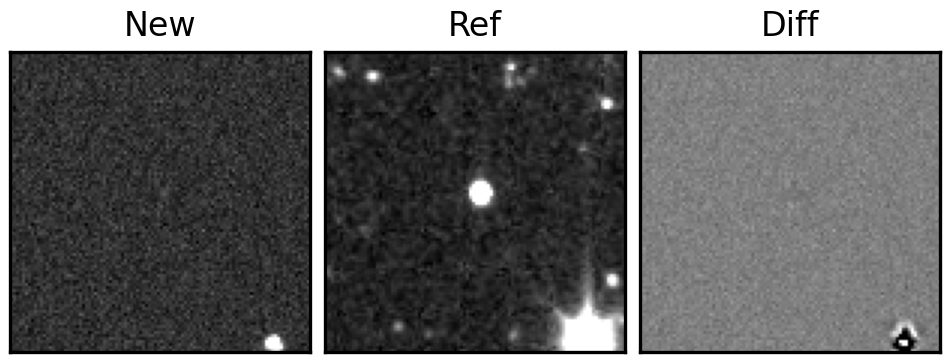
Label: bogus